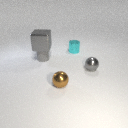
small gray rubber cylinder behind small brown metal sphere